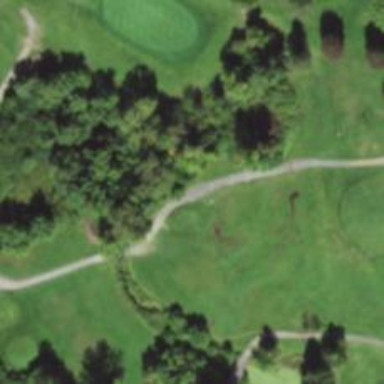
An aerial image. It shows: Golf cartpath that is also road path.